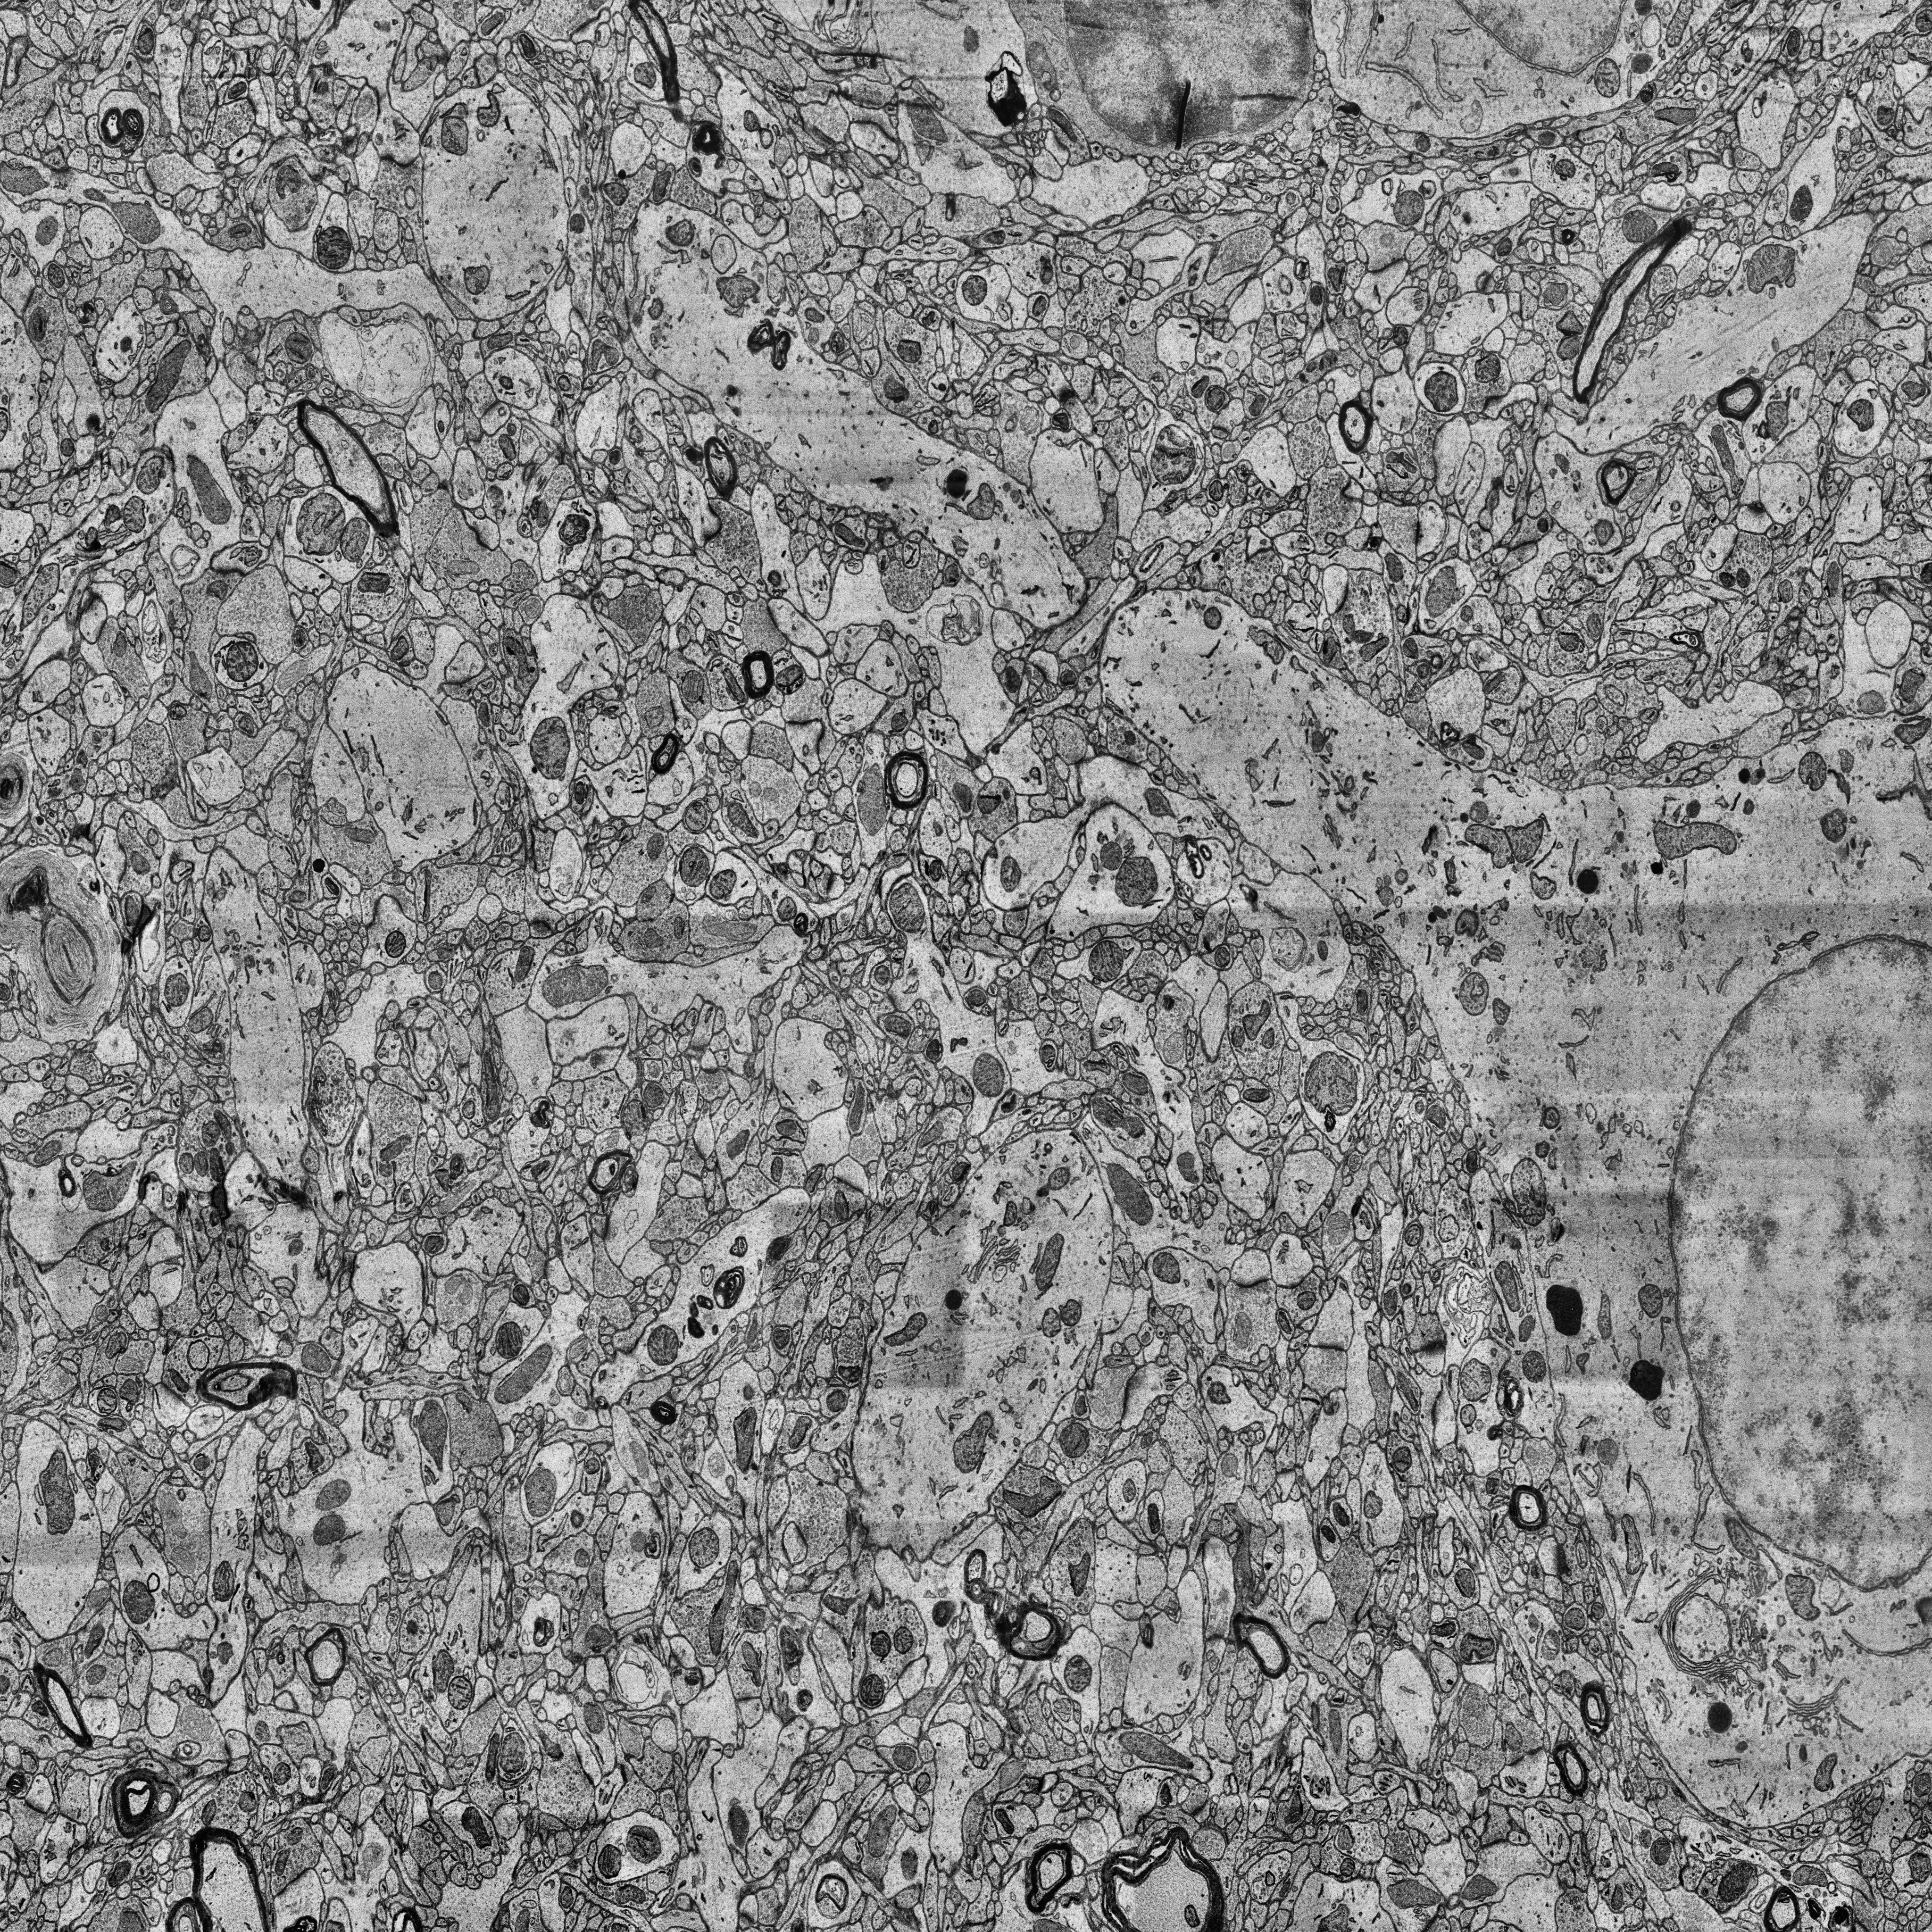
Electron microscopy slice of human cortex tissue
Slice depth (z): 259
Mitochondria instances in slice: 441